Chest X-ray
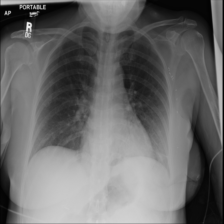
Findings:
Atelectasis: negative
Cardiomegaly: negative
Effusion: negative
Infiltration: negative
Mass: negative
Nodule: negative
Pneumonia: negative
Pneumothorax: negative
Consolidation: negative
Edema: negative
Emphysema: negative
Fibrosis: negative
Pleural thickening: negative
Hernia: negative